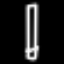
Label: pencil